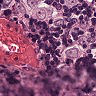
Metastatic tissue present: yes